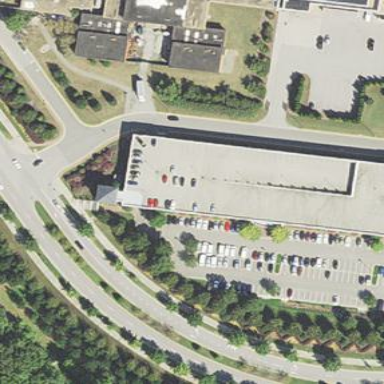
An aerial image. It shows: Building with parking facility.